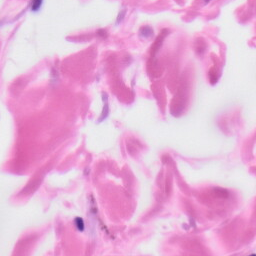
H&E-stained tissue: Skin